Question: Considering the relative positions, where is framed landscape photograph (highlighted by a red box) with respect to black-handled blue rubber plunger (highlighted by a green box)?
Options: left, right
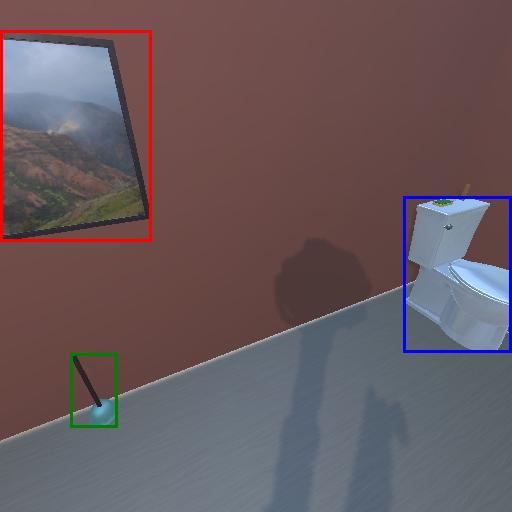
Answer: left